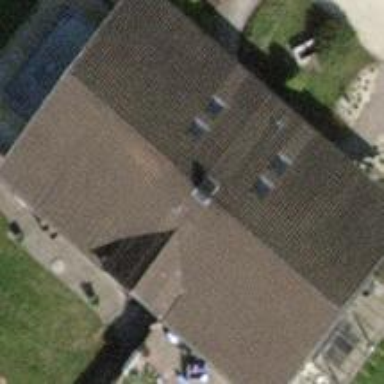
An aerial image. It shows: Farm building.